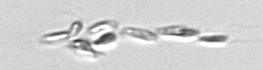
Label: Dinobryon